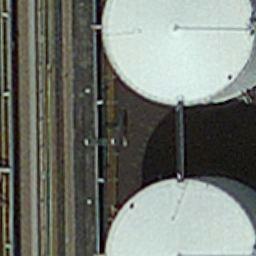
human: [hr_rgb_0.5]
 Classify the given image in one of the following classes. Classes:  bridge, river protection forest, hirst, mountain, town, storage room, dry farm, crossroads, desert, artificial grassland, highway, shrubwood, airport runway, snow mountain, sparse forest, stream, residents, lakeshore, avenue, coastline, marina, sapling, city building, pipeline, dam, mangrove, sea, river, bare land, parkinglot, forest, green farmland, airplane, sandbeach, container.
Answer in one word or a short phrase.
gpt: storage room